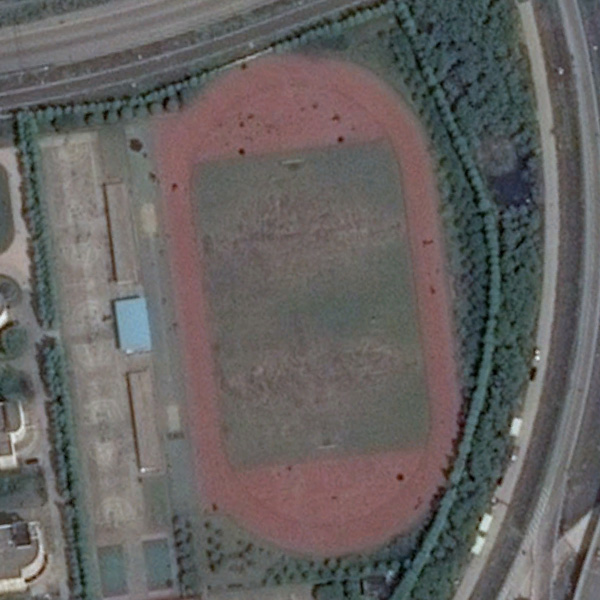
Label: Playground